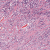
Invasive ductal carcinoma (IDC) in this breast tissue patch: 1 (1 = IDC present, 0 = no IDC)